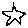
Label: star